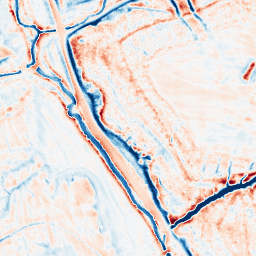
Category: edge_preserving
Decomposition family: guided
Decomposition parameters: radius: 4
eps: 1
Upsampling method: quartic
Upsampling parameters: scale: 2
Upsampling scale: 2